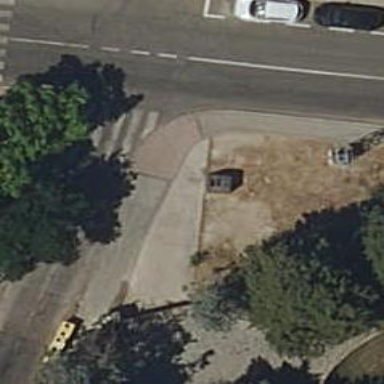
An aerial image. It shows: Zebra crossing on footway.